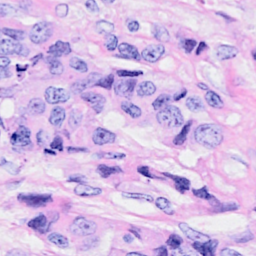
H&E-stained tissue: Breast